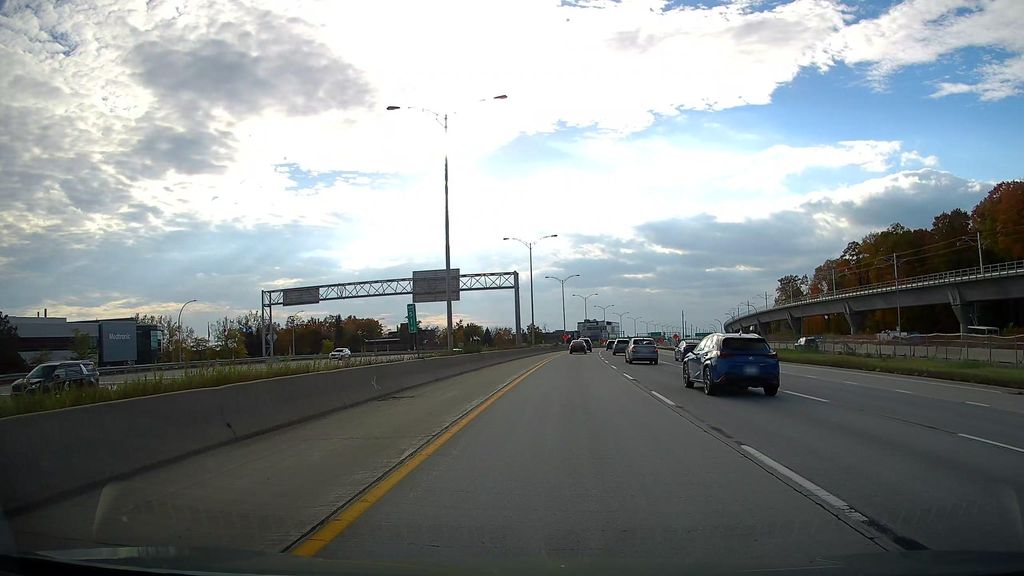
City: montreal